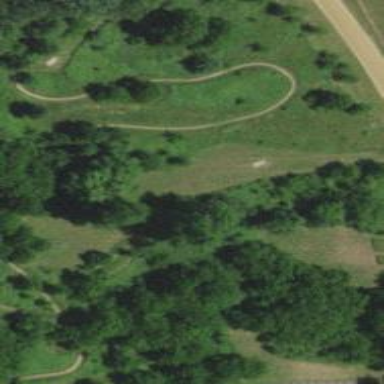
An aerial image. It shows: Disc golf pitch area for leisure land.